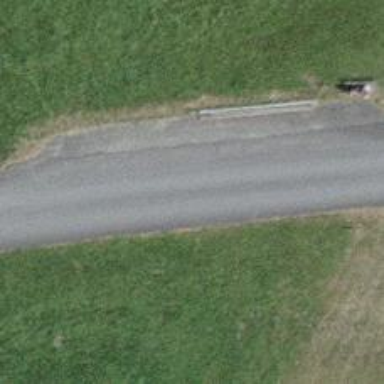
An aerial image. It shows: Passing place on the road.